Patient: sex F, age 64
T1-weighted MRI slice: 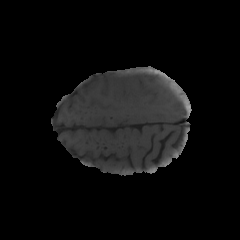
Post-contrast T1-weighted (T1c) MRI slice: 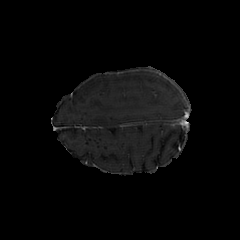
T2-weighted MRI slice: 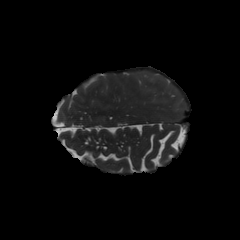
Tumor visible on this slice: no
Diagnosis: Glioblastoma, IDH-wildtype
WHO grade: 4